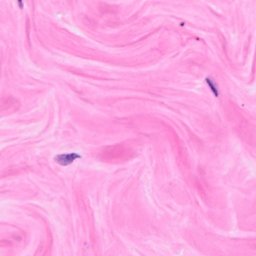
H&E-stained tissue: Breast